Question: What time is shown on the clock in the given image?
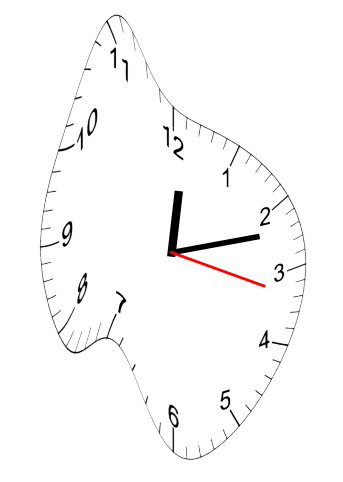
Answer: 12:12:17